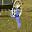
Label: 9